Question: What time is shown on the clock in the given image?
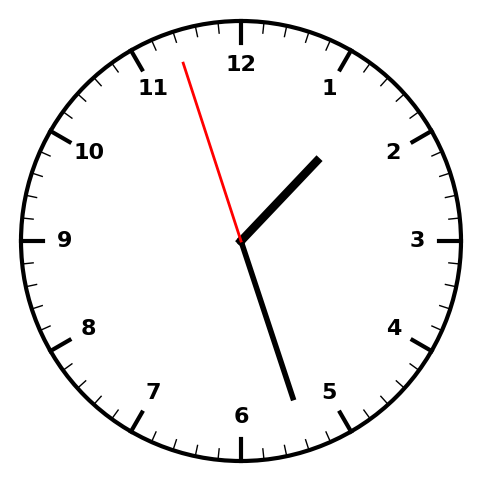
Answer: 01:26:57